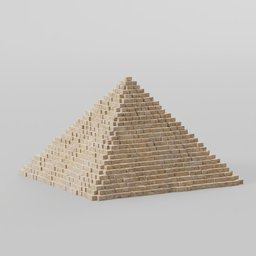
Label: architecture